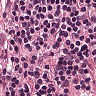
Metastatic tissue present: yes